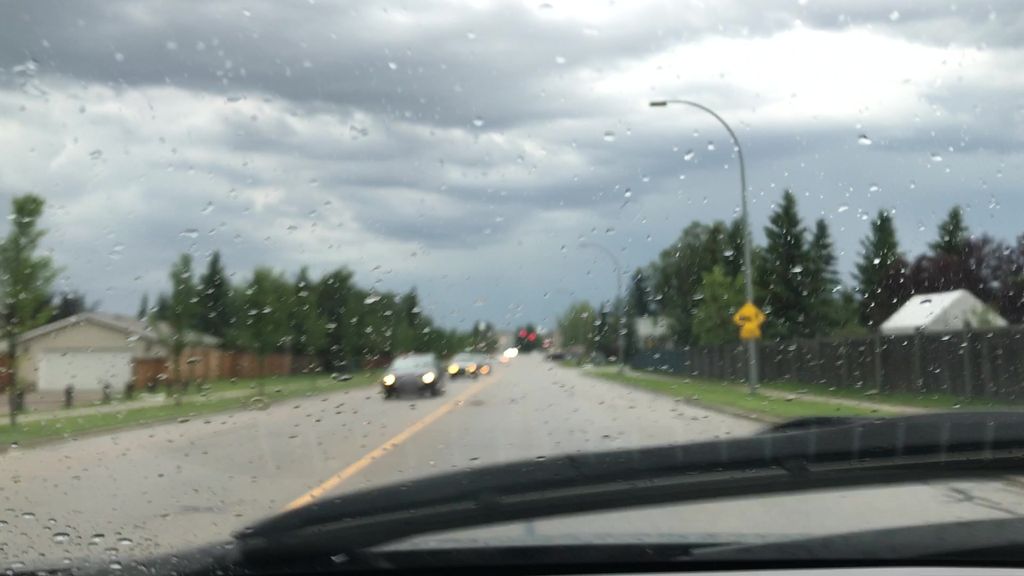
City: edmonton